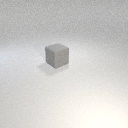
large gray rubber cube